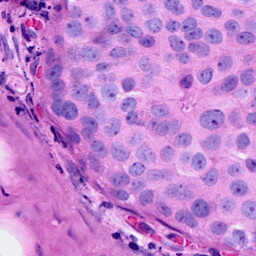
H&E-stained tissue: Breast